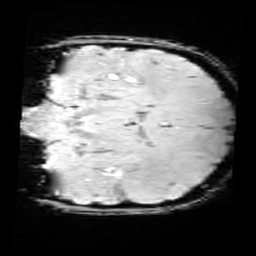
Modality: SWI
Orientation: coronal
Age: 10
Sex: female
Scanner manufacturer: siemens
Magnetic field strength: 3 T
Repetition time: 0.027 s
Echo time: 0.02 s